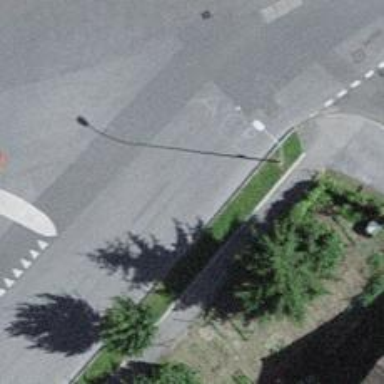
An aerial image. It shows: Asphalt residential road with designated cycle lane.